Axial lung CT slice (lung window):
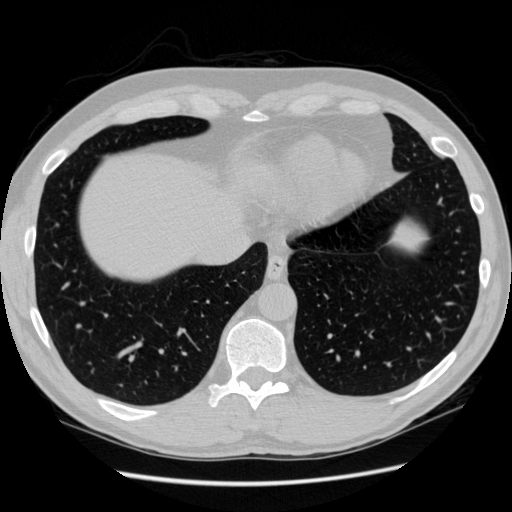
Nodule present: no